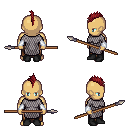
a pixel art fantasy rpg character, male body template, human, tanned skin, chain mail, robe skirt, brunette mohawk hairstyle, white cloth bracers, black shoes, spear, four views (front, back, left, right), 2x2 character sprite sheet, small pixel art, hard edges, no anti-aliasing